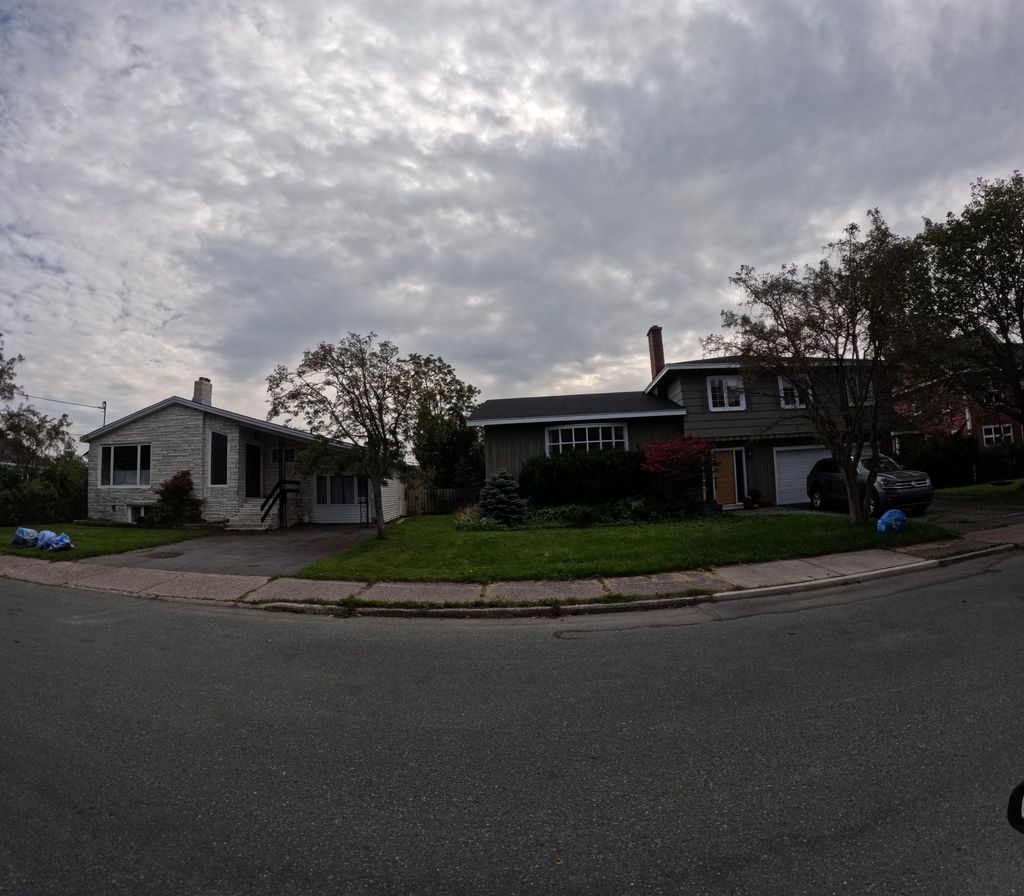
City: st_johns